Question: I have improved my previous formulation of this question (<URL> with a jsfiddle that uses the most recent build of Three.JS and deomonstrates my Three.Geometry lighting issue. I couldn't get the dependencies to work in Stack Snippets, but the JSFiddle works:
<URL>

Notice the incorreectly lit faces on the left (Three.Geometry objects), versus the correctly lit adjoining faces on the right (Three.CubeGeometry).
My light code:
'''
hemiLight = new THREE.HemisphereLight( 0xffffff, 0xffffff, 0.6 );
hemiLight.color.setHSL( 0.6, 1, 0.6 );
hemiLight.groundColor.setHSL( 0.095, 1, 0.75 );
hemiLight.position.set( 0, 50, 0 );
app.scene.add( hemiLight );
dirLight = new THREE.DirectionalLight( 0xffffff, 1 );
dirLight.color.setHSL( 0.1, 1, 0.95 );
dirLight.position.set( -1, 1.75, 1 );
dirLight.position.multiplyScalar( 50 );
app.scene.add( dirLight );
'''
You can see the JSFiddle source for the THREE.CubeGeometry (mesh 1, 2, 3) and THREE.Geometry (mesh 4, 5, 6) objects. Mesh 5 and 6 have lambert faces individually instantiated and assigned by array, whereas geo 4 has a single lambert material passed in to the mesh constructor.
Is it possible that the materials in the material-array storage class THREE.MeshFaceMaterial need to be in a particular order for a cube to light properly? I've assigned them in the order: 2 bottom faces, 8 side faces, 2 top faces.
Why would the light be tiling on the green cubes if the Three.Geometry object appears to be correctly added to the scene? Thanks.
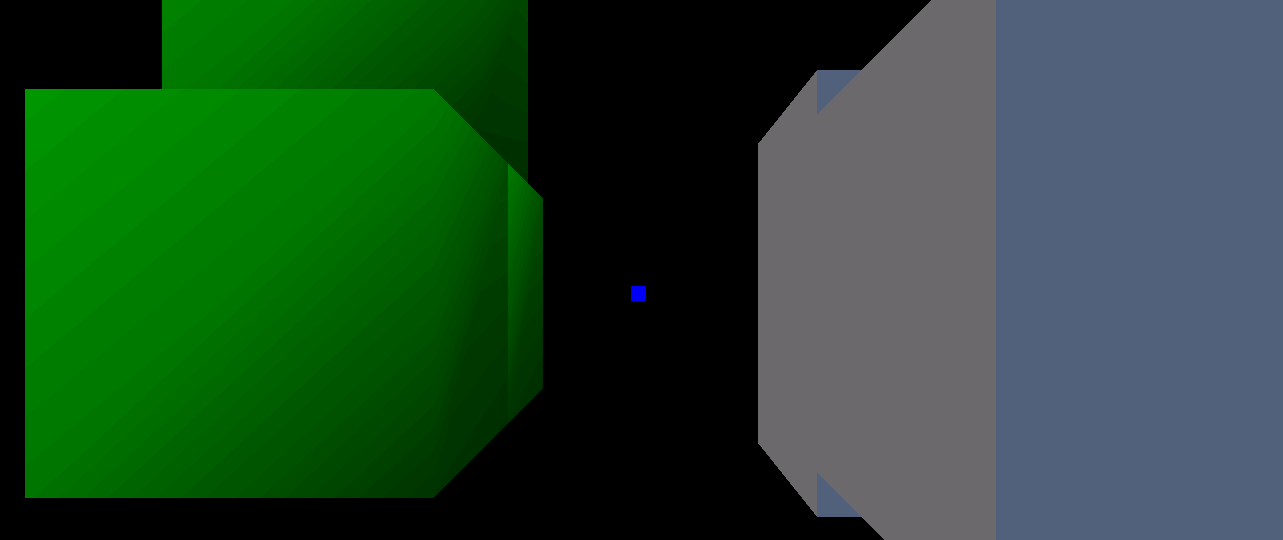
Answer: Just to follow up in case others stumble across this:
While I did re-arrange the vertex order to ensure 90 degree perpendicular normals, I found that didn't make a material difference to adjacent object lighting.
The answer is that three.js doesn't intrinsically calculate lighting across adjacent objects in the scene graph, and while the shadowmap feature attempts to solve this, my investigations showed that a shadowmap solution didn't really work for my use case.
Instead, I applied only 1 of the two geometry calculations to get a simulated light effect
What I had:
'''
geo.computeFaceNormals();
geo.computeVertexNormals();
'''
What I ended up using:
'''
geo.computeFaceNormals();
//geo.computeVertexNormals();
'''
With computeVertexNormals()...

Without

While not a perfect light effect (light is flat), it is workable for now. Thanks for the help posters.